Question: We are trying to execute stored proc in Java which looks like as below,
'''
CREATE PROCEDURE [dbo].[MyProc]
(
@input1 varchar(20),
@input2 varchar(20),
@responsecode varchar(10) output
)
AS
//Implementation
SELECT @a,@b,@c,@d;
SELECT @responsecode;
'''
Java Code looks like as below,
'''
callableStatement = conn.prepareCall("{call MyProc("2","2"))}");
callableStatement.registerOutParameter(3, Types.VARCHAR);
callableStatement.registerOutParameter(4,Types.JAVA_OBJECT);
'''
As you can see , we are trying to get two output parameters from stored proc,
We are able to get response code at index 3 , however @a,@b,@c,@d should come as resulset at index 4 ( may be I am wrong)
Can you please give me some poninters on getting resultset for such kind of stored proc.
when I execute this stored proc in Microsoft SQL Server Managment Studio, I can see two types of responses, first is resultset and other one is ResponseCode as below,

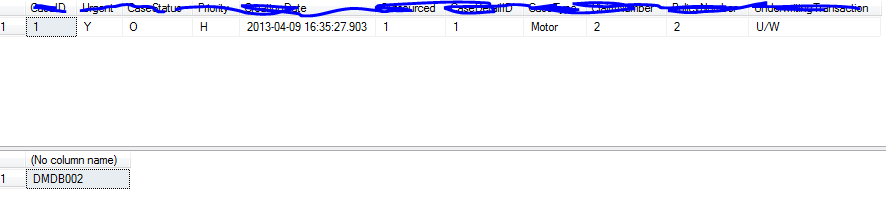
Answer: You're mixing up resultsets with output parameters. The stored procedure in your post only has one output parameter, '@responsecode'.
Output parameters do not need to be selected out after you set them in a proc:
'''
create procedure testsp (@param int output)
as
set @param = 1
GO
declare @param int
exec testsp @param output
select @param
'''
So remove the 'SELECT @responsecode;', and also the 4th registered parameter in your callable statement.
To get to your data, iterate over the resultset returned by 'executeQuery()'.